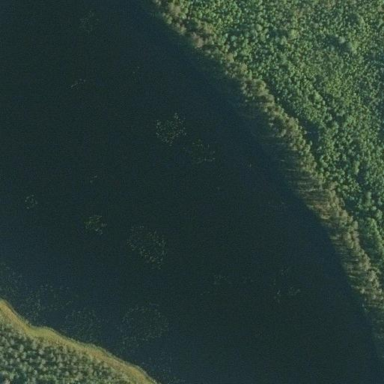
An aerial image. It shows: Peaceful pond surrounded by nature.